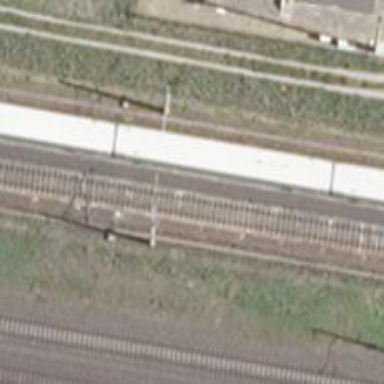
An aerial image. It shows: Railway signal with block marker type for train protection. Catenary masts are present along the railway signal.